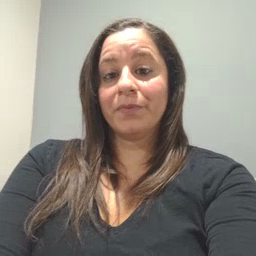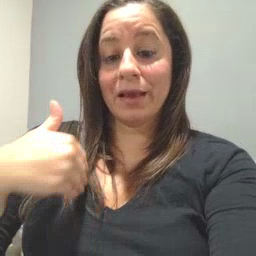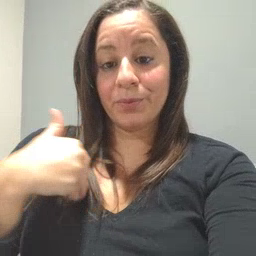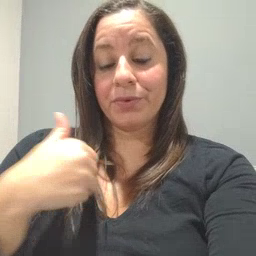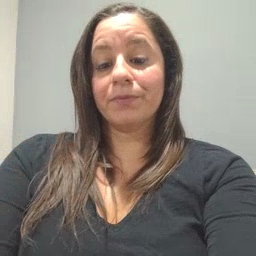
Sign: animal